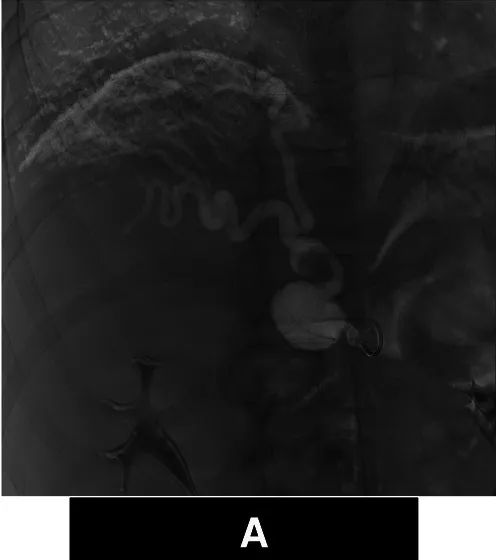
Angiograms of the right inferior diaphragmatic artery. (A) Digital Subtraction Angiography Hypertrophy of the right inferior diaphragmatic artery and evidence of 2 aneurisms.
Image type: radiology (mri)